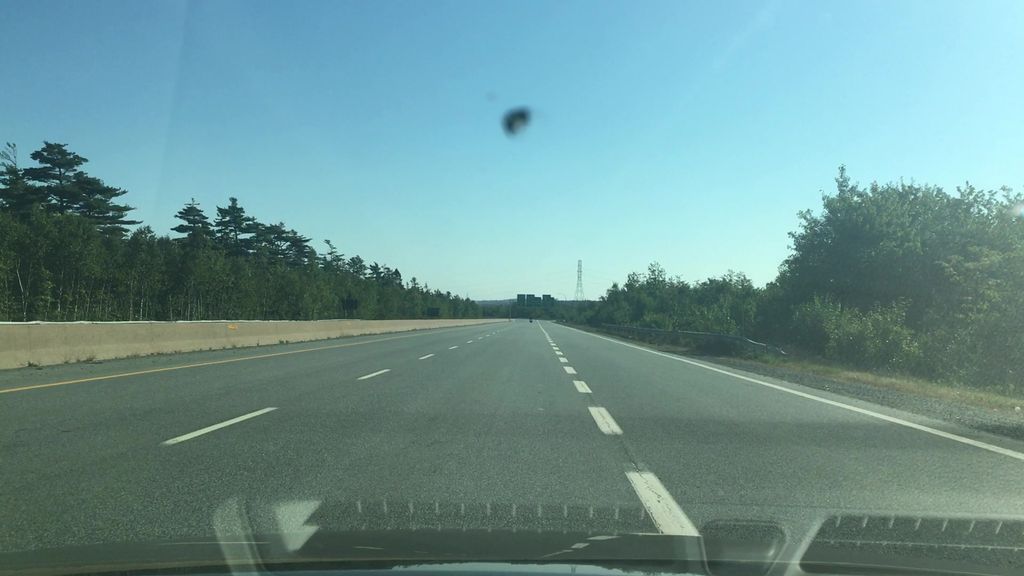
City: halifax